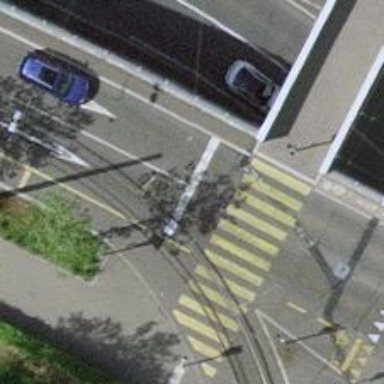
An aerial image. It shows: Road with traffic signals.